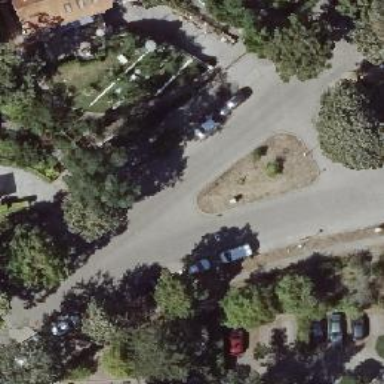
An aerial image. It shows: Residential road with sidewalks on both sides. Parking on the left side is parallel and half on the curb.